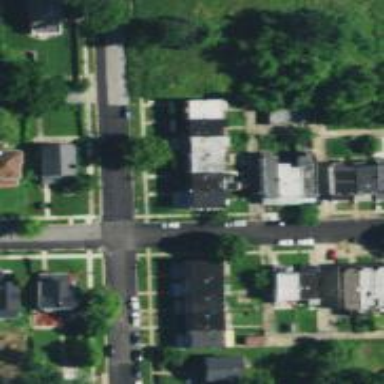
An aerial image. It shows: Alley classified as service road.